Question: I want to customize the update function of ORM. By default, ORM loads the object that needs to be updated, makes updates, and then saves the object. I want to update a record when a certain condition is satisfied.
For example :

I want to update payment mode from to . Before updating records I want to check that I already have a payment mode. If one exists then I do not need to update a record otherwise update the record.
For the above checking I have used this SQL:
'''
SELECT COUNT(*)
FROM hr_lookup_paymentmode
WHERE PaymentMode = 'cash'
AND modeid <> '10'
'''
Equivalent HQL:
'''
/**
* @hint Determines total number of results with same value of search for update purposes.
*/
remote numeric function searchUpdateCount(string q,numeric modeid ) output="false" {
var hqlString = "";
var whereClause = "";
var params = {};
hqlString = hqlString & "SELECT count(*) ";
hqlString = hqlString & "FROM hr_lookup_paymentmode";
if (len(arguments.q) gt 0)
{
whereClause = ListAppend(whereClause, " PaymentMode = '#arguments.q#'", "|");
whereClause = ListAppend(whereClause, "modeid <> '#arguments.modeid#'", "|");
whereClause = Replace(whereClause, "|", " AND ", "all");
}
if (len(whereClause) gt 0){
hqlString = hqlString & " WHERE " & whereClause;
}
return ormExecuteQuery(hqlString, false, params)[1];
}
'''
Parameter 'q = 'cash'' and 'modeid = 10'. If count found is greater than 0 means record already exists, otherwise go for update.
Please help me apply this logic.
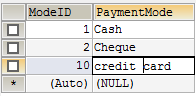
Answer: You can use ORM event handlers - either globally defined or defined in specific ORM objects. <URL> is some information on event handlers, but basically you would do the following in your ORM object:
'''
function preUpdate( obj, data ){
{do stuff here }
}
'''
In this example 'obj' is the ORM entity you are trying to save and 'data' is a structure containing the old data from the ORM entity. You would simply add your logic to the body of the function.